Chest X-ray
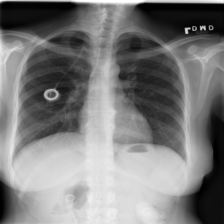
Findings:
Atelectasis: negative
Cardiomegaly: negative
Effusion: negative
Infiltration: negative
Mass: negative
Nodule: negative
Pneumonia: negative
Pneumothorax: negative
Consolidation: negative
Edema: negative
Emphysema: negative
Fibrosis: negative
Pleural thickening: negative
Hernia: negative